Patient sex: F
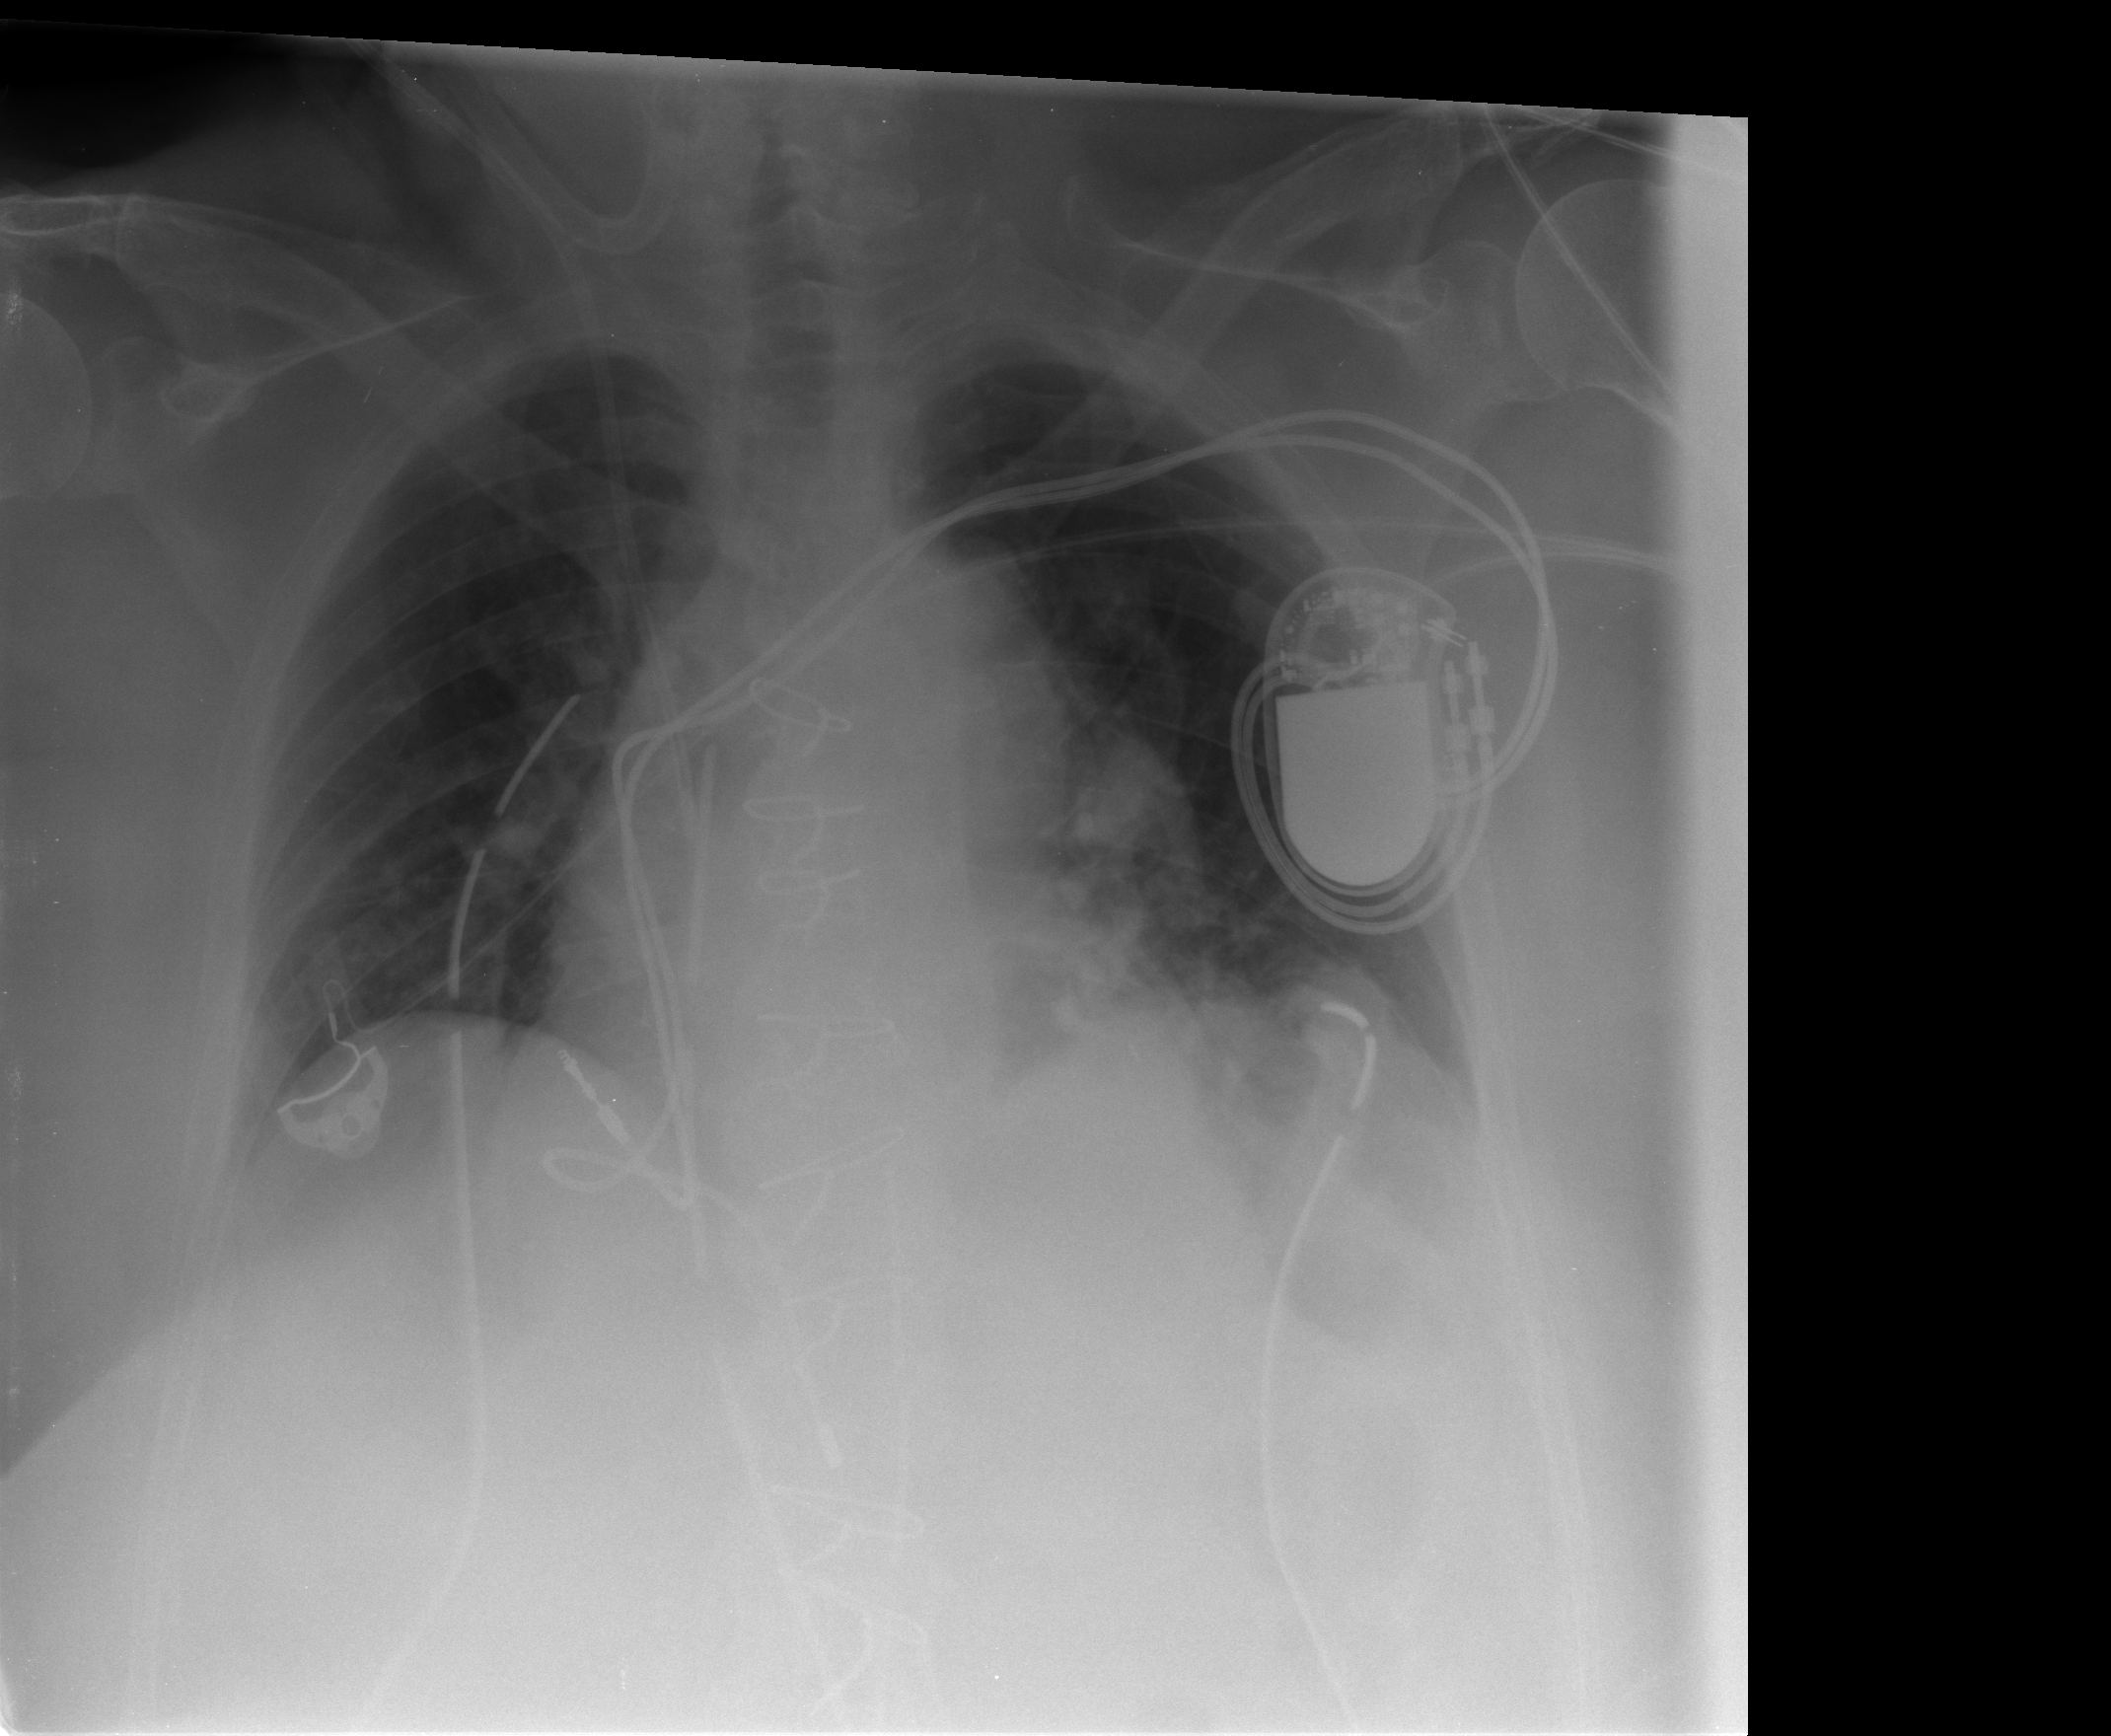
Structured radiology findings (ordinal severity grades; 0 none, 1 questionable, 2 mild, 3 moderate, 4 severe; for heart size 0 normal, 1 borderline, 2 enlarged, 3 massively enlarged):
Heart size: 0
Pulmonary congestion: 0
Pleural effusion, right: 1
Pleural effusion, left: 0
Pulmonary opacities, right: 0
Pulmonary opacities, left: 0
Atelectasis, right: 2
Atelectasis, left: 2